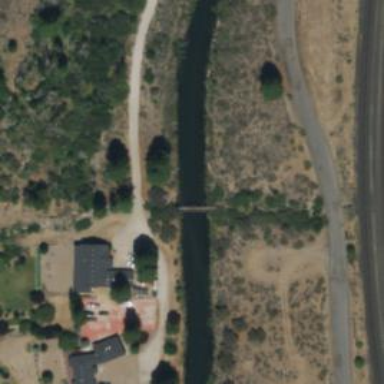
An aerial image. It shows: Aqueduct bridge.